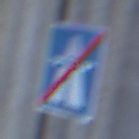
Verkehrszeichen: EndeAutbahn
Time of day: SunriseSunset
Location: Outdoor (Urban)
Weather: Clear
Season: NotSpecified
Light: Natural